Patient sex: F
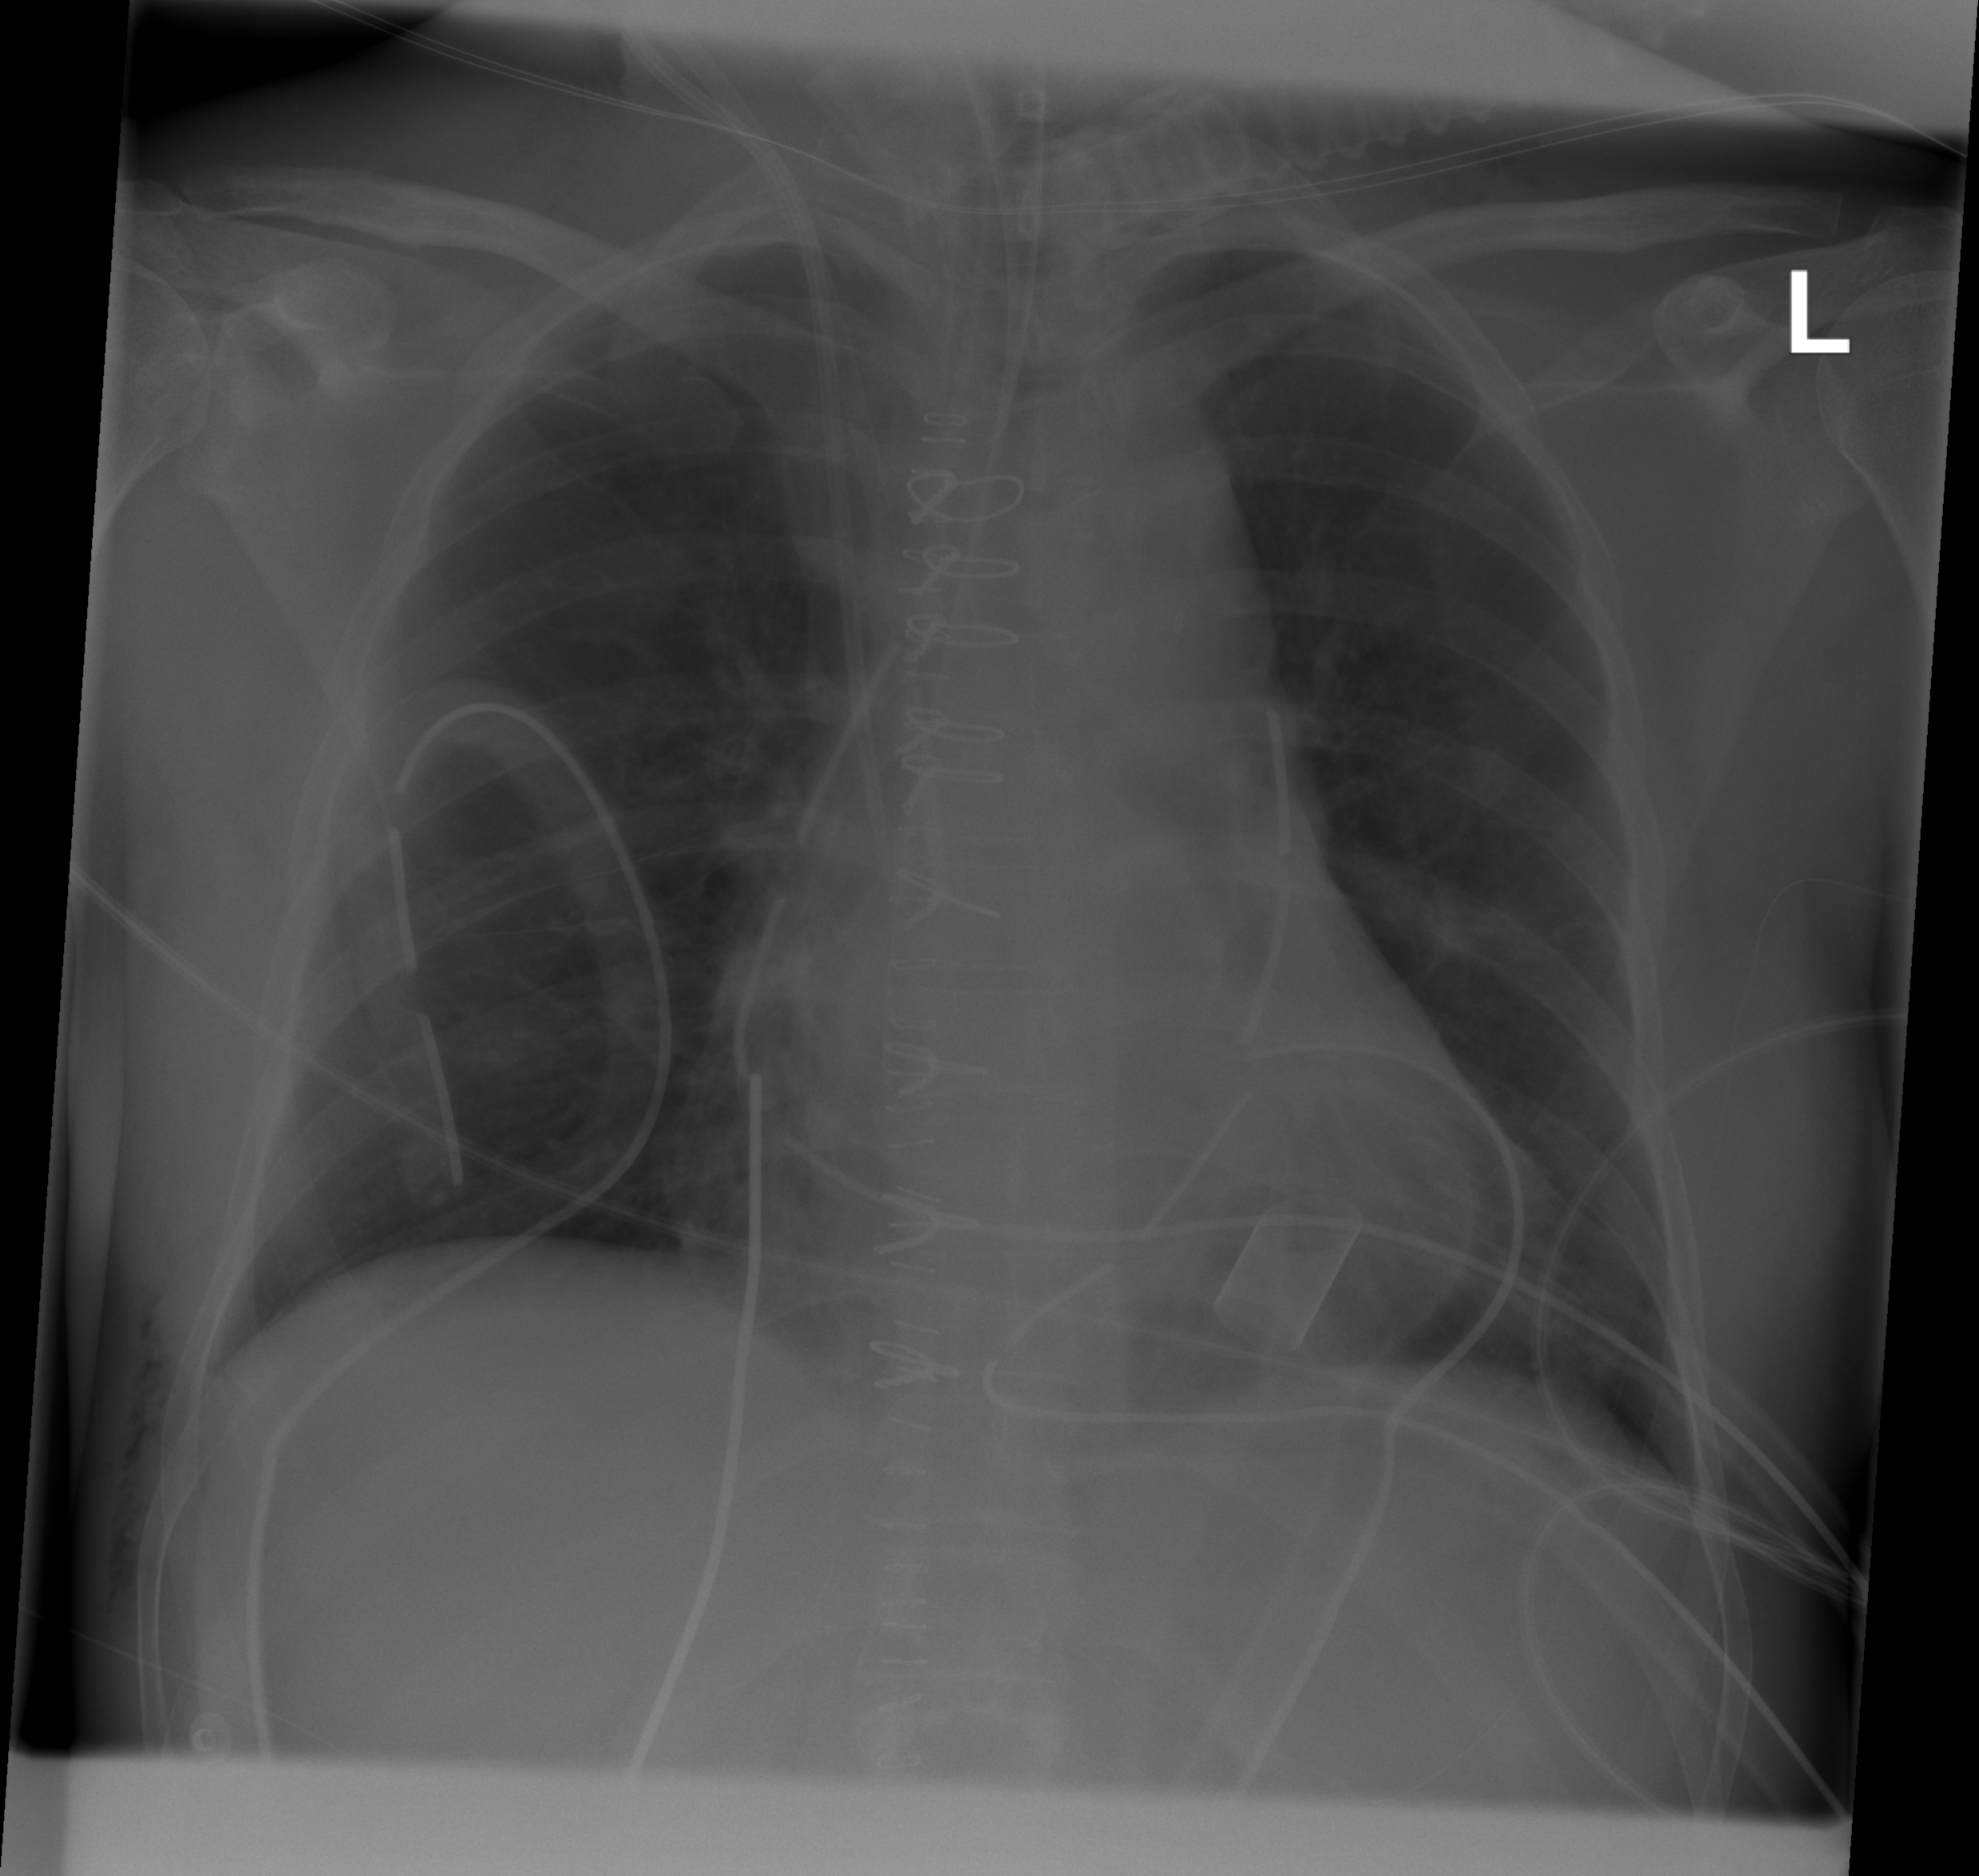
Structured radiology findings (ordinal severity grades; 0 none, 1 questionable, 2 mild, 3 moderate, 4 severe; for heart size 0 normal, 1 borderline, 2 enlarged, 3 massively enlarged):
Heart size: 1
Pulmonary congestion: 2
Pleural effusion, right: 0
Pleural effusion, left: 0
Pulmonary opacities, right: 0
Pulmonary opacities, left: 0
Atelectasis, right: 0
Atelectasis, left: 0